Aerial crown-view tile of a tropical tree (Barro Colorado Island, Panama), acquired 20250915:
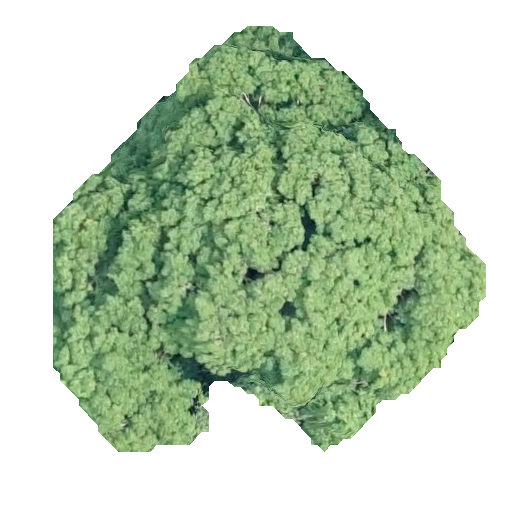
Species: Handroanthus guayacan
GBIF accepted scientific name: Handroanthus guayacan
Crown area: 179.906 m²